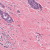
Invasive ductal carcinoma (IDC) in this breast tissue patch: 1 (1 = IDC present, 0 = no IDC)